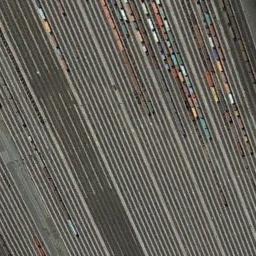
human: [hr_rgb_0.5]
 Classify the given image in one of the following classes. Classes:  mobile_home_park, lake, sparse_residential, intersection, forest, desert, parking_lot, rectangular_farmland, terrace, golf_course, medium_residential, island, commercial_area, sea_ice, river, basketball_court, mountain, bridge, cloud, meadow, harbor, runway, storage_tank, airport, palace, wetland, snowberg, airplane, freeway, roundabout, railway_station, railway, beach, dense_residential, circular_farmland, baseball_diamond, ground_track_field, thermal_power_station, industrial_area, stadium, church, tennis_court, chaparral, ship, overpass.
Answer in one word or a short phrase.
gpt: railway